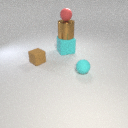
large brown metal cylinder below small red rubber sphere